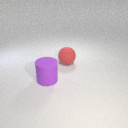
large purple rubber cylinder in front of large red rubber sphere